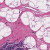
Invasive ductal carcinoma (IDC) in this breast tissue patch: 0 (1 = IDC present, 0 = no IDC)